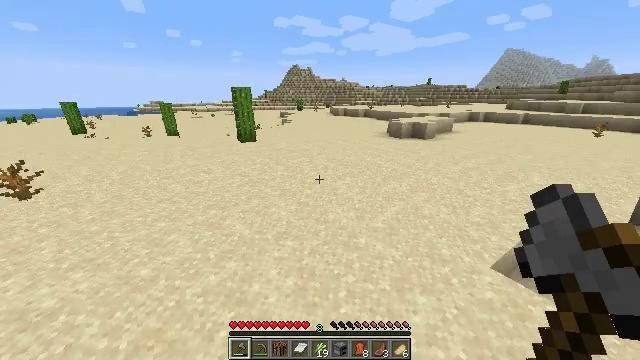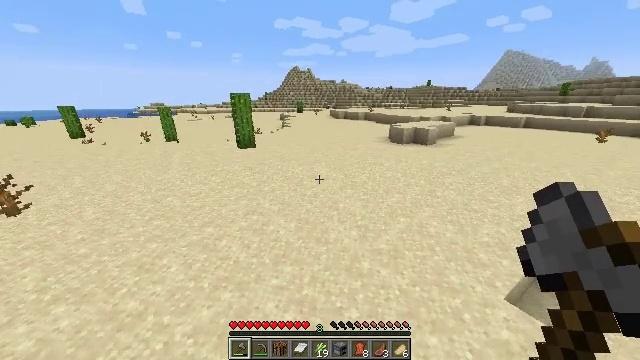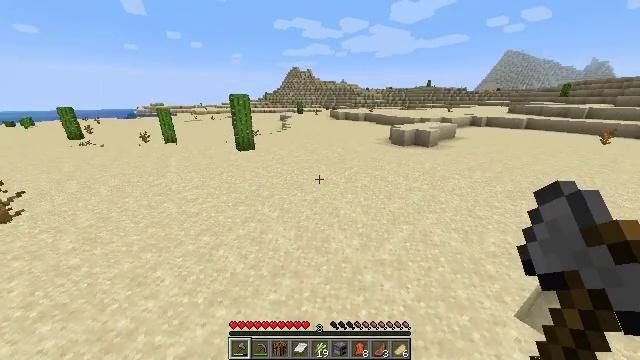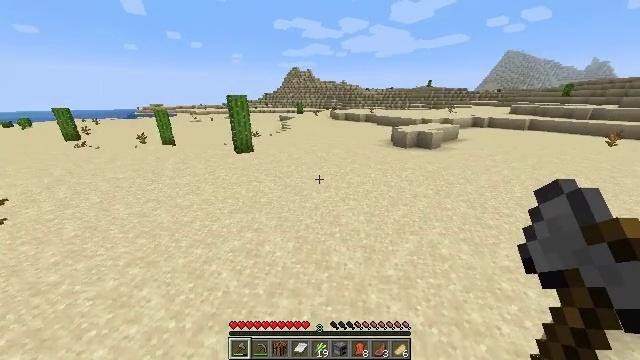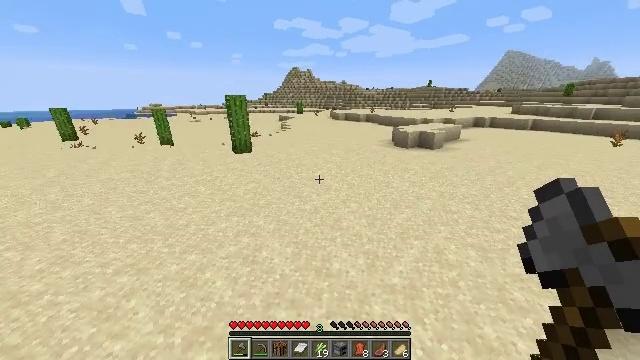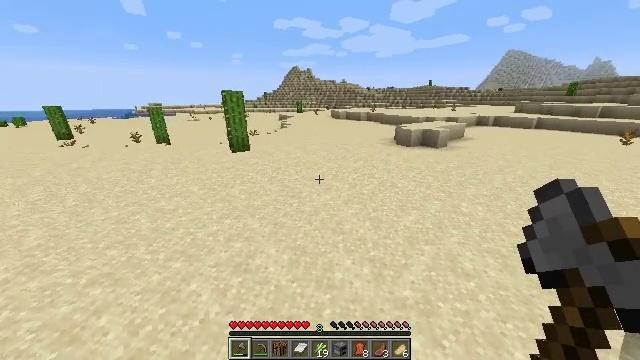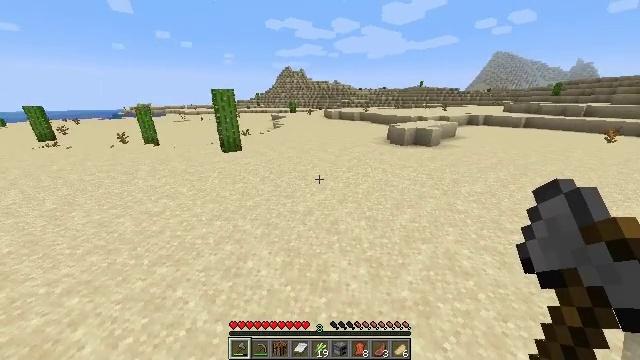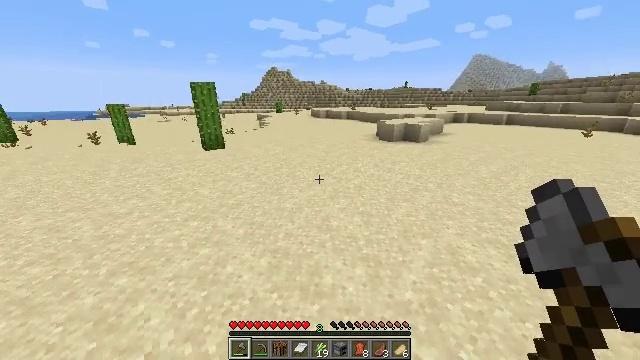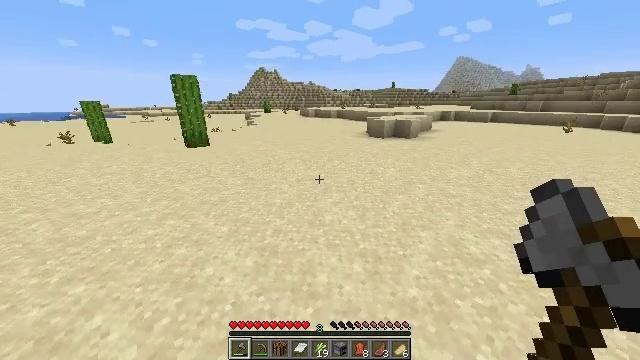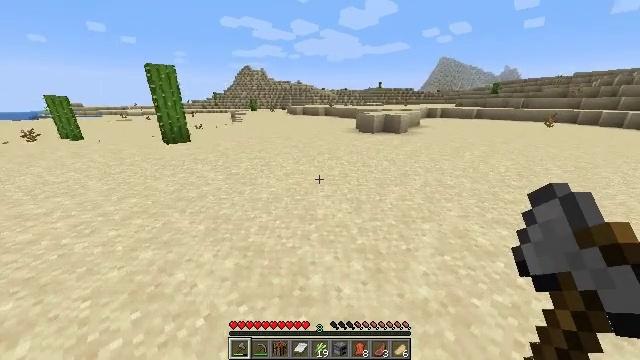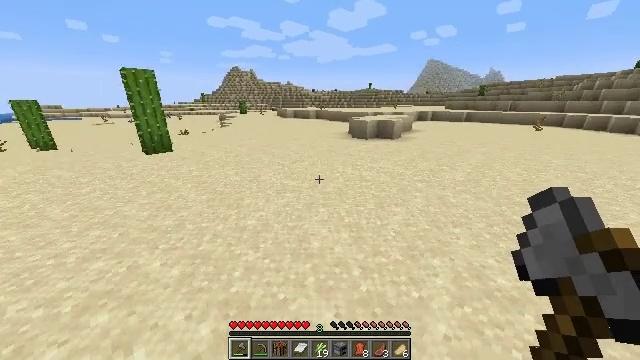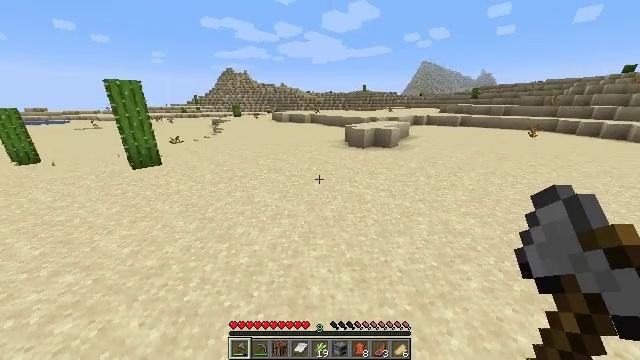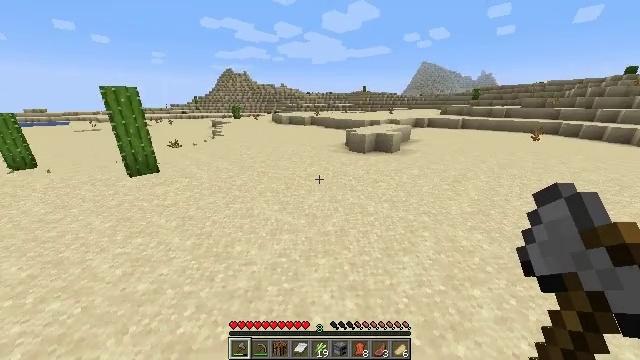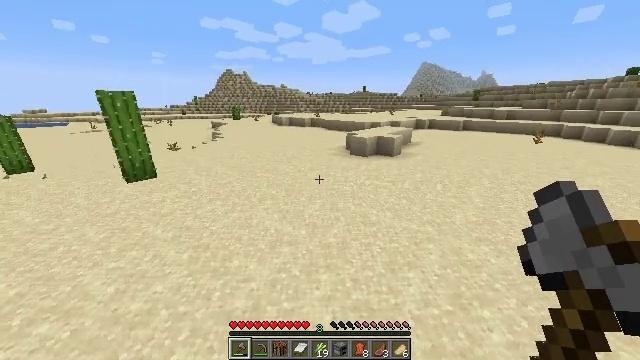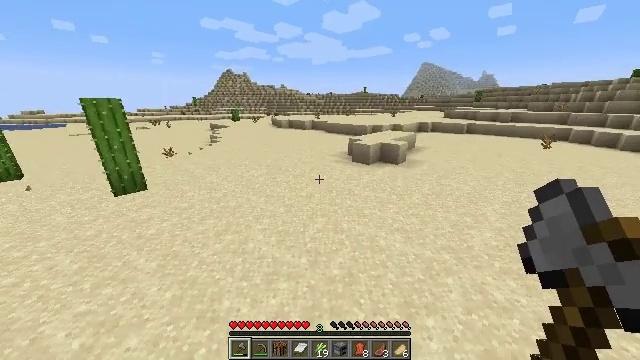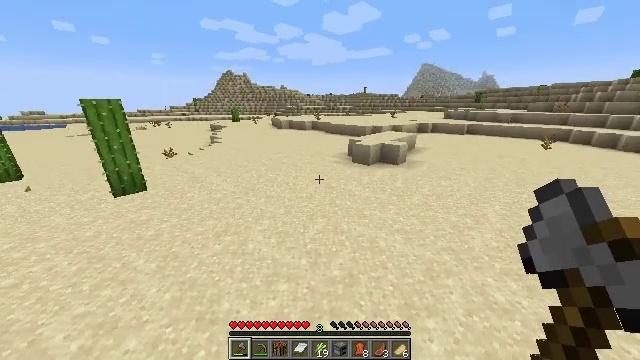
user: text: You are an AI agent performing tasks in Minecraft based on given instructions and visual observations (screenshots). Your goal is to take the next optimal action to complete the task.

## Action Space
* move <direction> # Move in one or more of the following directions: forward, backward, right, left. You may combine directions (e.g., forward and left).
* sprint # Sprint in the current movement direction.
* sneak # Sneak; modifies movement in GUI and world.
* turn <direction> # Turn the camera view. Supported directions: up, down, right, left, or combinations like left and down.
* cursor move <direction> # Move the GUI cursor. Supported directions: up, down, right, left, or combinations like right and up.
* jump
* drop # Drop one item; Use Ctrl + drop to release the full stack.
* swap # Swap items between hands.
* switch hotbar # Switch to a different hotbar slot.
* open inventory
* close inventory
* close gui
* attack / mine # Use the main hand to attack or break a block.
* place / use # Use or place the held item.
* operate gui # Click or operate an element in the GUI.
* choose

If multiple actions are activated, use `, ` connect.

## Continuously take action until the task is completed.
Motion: motion action
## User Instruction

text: Gather a dead bush.
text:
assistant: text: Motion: move forward, sprint, jump
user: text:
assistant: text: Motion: move forward, sprint, jump
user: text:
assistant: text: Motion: move forward, sprint, jump
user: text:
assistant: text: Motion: move forward, sprint, jump
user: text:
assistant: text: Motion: move forward, sprint, jump
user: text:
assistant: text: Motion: move forward, sprint, turn right, jump
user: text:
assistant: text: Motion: move forward, sprint, turn right, jump
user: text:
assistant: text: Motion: move forward, sprint, turn right, jump
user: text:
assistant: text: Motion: move forward, sprint, turn right, jump
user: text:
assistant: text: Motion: move forward, sprint, turn right, jump
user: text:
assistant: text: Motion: move forward, sprint, turn right, jump
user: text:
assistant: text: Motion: move forward, sprint, jump
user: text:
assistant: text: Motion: move forward, sprint, jump
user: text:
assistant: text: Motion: move forward, sprint, jump
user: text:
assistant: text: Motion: move forward, sprint, jump
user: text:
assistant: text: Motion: move forward, sprint, jump
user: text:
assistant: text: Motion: move forward, sprint, jump
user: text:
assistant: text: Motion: move forward, sprint, jump
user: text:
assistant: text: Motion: move forward, sprint, jump
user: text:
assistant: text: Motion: move forward, sprint, jump
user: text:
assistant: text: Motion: move forward, sprint, turn left, jump
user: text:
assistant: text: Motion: move forward and move right, sprint, turn left and up, jump
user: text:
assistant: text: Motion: move forward and move right, sprint, turn left and up, jump
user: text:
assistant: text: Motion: move forward and move right, sprint, turn left, jump
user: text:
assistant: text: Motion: move forward and move right, sprint, turn left, jump
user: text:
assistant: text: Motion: move forward and move right, sprint, turn left, jump
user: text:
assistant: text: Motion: move forward and move right, sprint, turn left, jump
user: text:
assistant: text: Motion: move forward and move right, sprint, turn left, jump
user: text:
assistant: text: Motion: move forward and move right, sprint, turn left, jump
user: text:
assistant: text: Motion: move forward, sprint, jump